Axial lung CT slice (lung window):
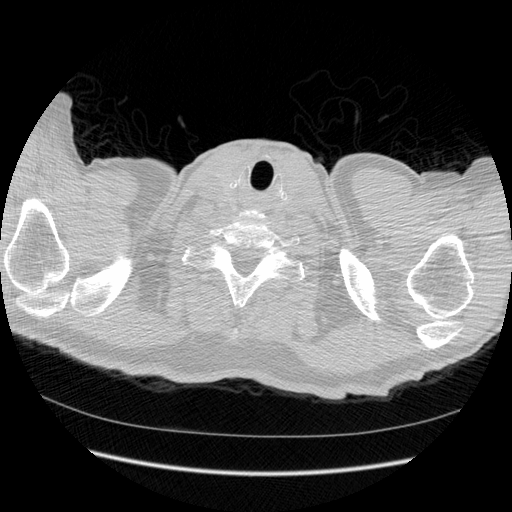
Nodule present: no